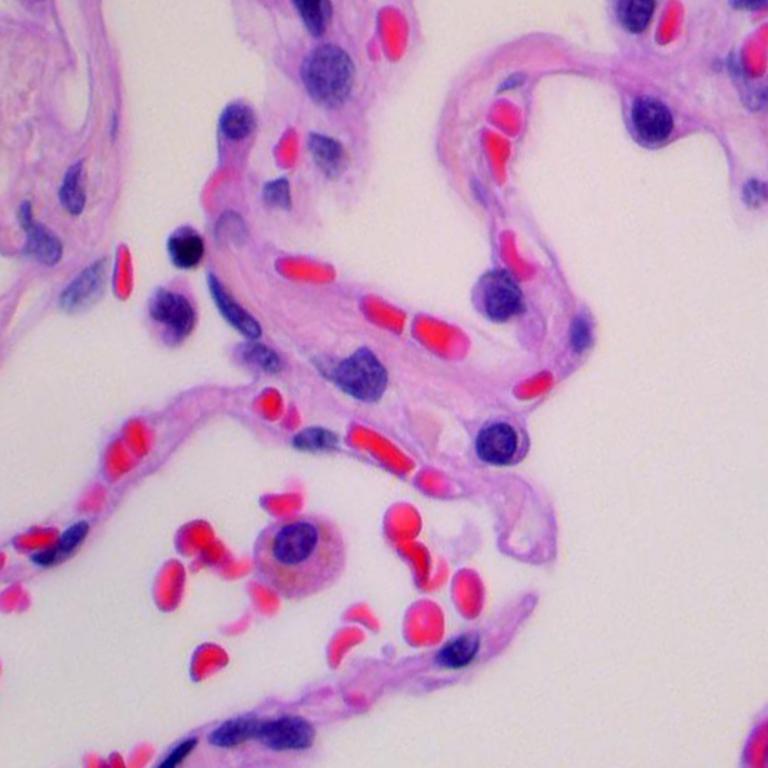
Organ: lung
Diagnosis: benign